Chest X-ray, AP view. Patient: 75 years old, sex M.
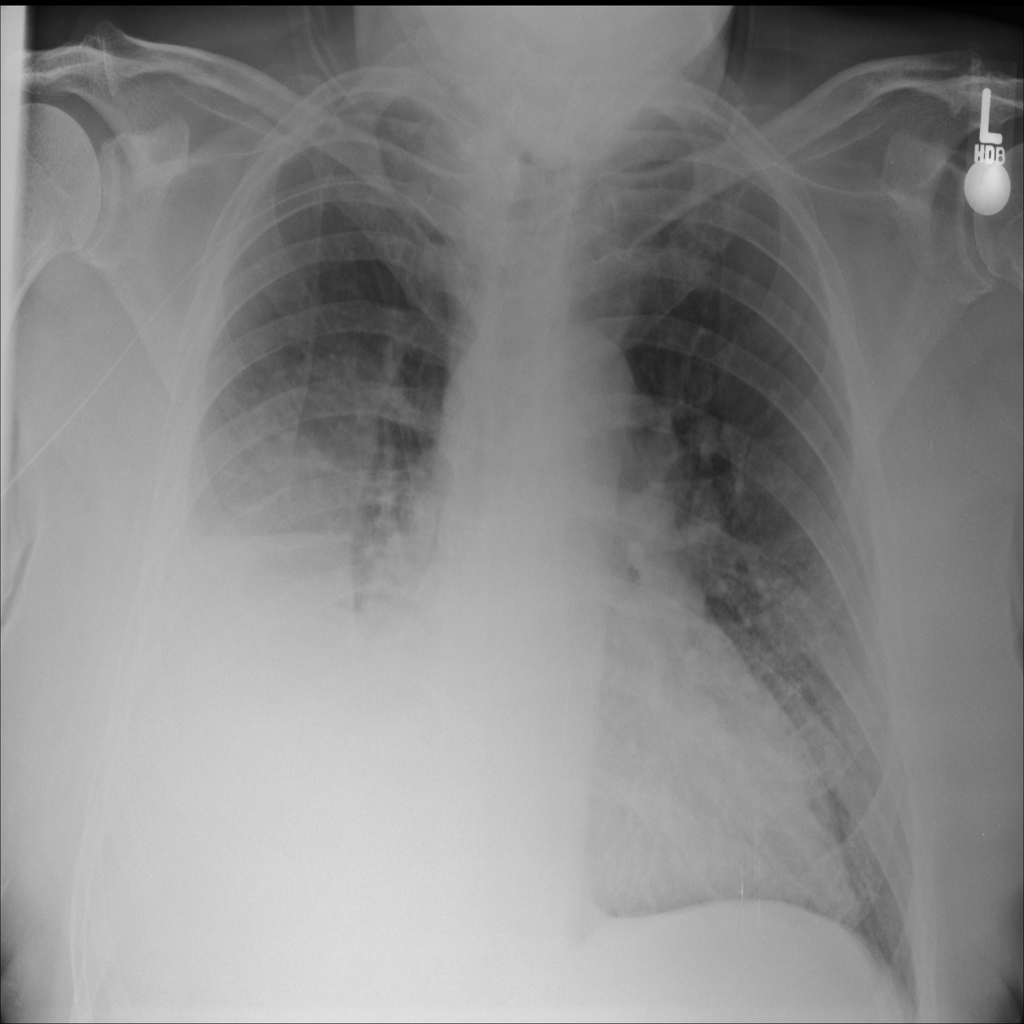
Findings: No Finding